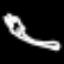
Label: fork